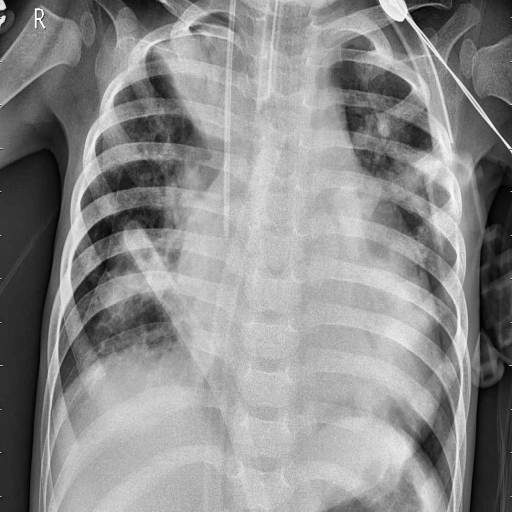
Finding: PNEUMONIA